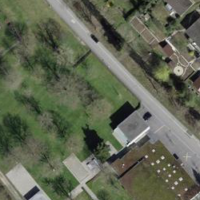
EUNIS habitat code: 53
Species observed at this site:
Galeopsis tetrahit
Polygonum aviculare